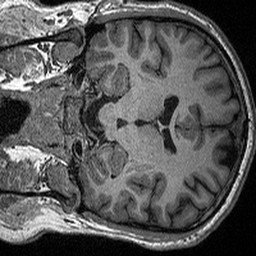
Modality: T1w
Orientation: coronal
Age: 27
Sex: male
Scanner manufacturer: siemens
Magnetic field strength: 3 T
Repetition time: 2.3 s
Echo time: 0.00298 s